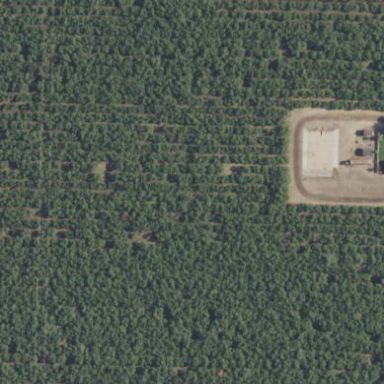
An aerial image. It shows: Almond orchard with rows of almond trees.